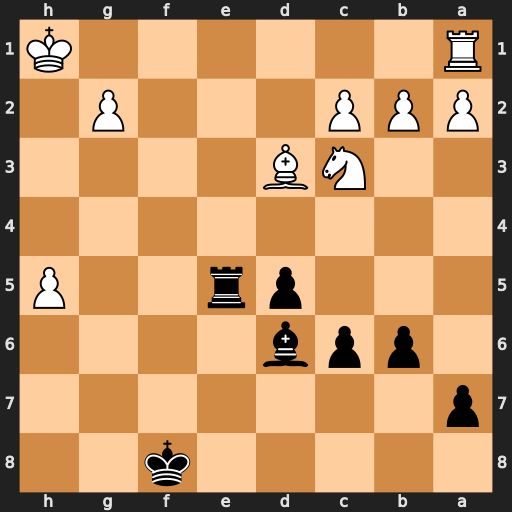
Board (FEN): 5k2/p7/1ppb4/3pr2P/8/2NB4/PPP3P1/R6K
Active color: b
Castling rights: -
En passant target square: -
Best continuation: Rxh5+ Kg1 Bc5+ Kf1 Rh1+ Ke2 Rxa1